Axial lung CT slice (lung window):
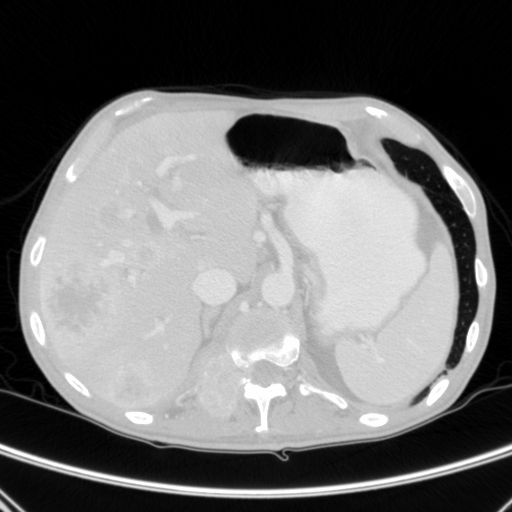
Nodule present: no